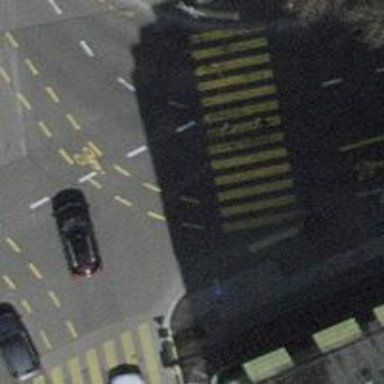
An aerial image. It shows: Road crossing with traffic signals.